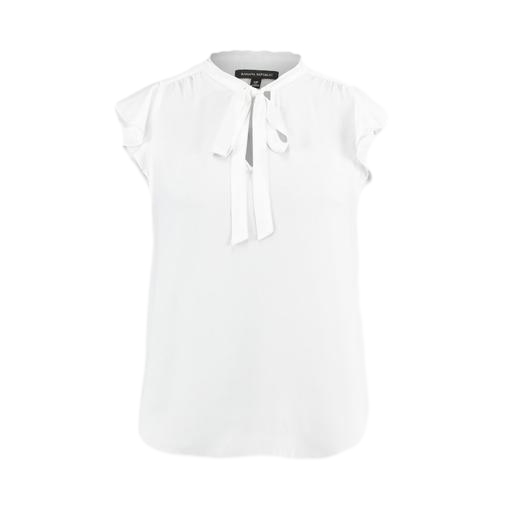
white petite tie neck ruffle blouse, white tie-neck blouse, white tie neck blouse, white background